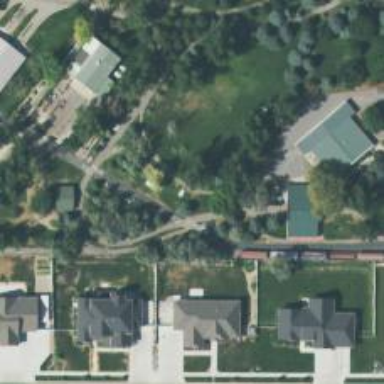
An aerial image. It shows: Miniature railway.